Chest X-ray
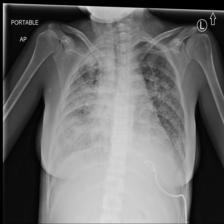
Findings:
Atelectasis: negative
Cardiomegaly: negative
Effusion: negative
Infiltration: negative
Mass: negative
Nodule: negative
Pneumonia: negative
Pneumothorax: negative
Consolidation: negative
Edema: negative
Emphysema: negative
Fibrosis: negative
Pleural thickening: positive
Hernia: negative